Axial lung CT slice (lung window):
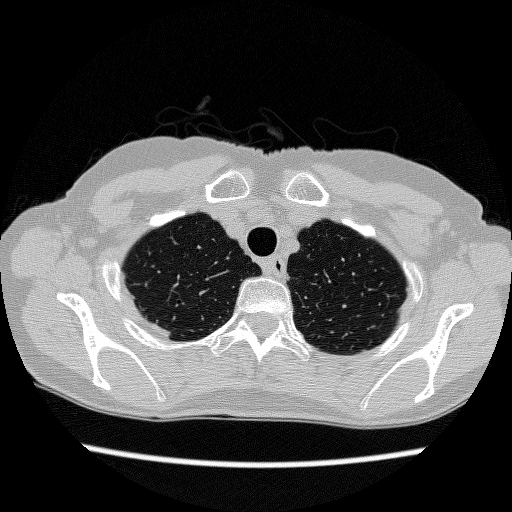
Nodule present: no